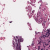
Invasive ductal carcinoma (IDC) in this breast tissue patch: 0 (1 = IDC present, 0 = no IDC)